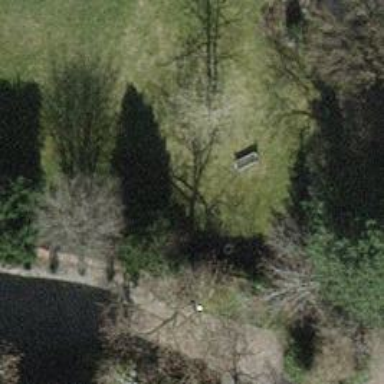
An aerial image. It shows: Urban tree adds touch of nature to the surroundings.